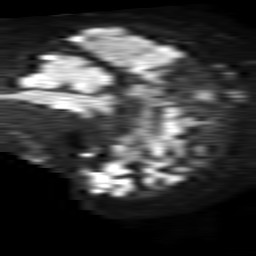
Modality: TRACE
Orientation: sagittal
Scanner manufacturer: philips
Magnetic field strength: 1.5 T
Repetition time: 4.6 s
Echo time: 0.08631 s